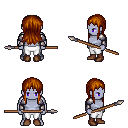
a pixel art fantasy rpg character, male body template, dark elf, purple skin, steel arm armor, white pants, brunette unkempt hairstyle, brown shoes, spear, four views (front, back, left, right), 2x2 character sprite sheet, small pixel art, hard edges, no anti-aliasing